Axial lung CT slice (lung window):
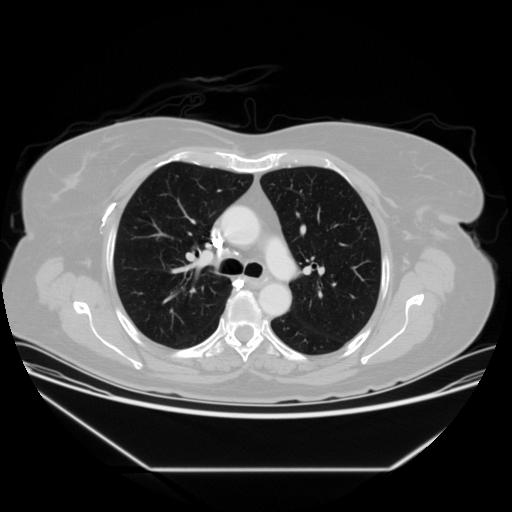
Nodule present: no